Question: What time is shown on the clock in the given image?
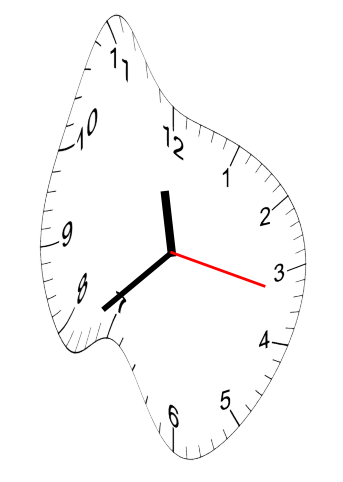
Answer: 11:38:17